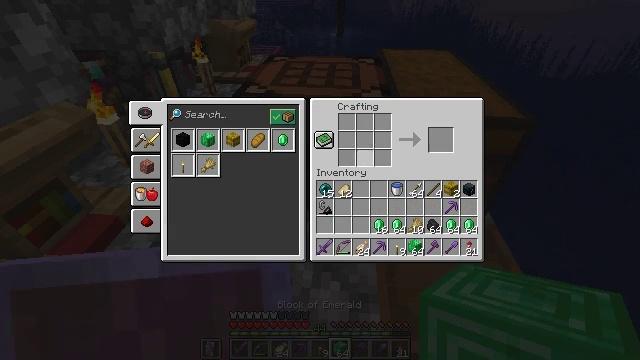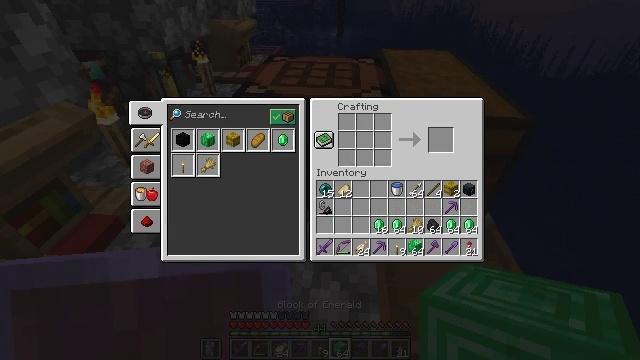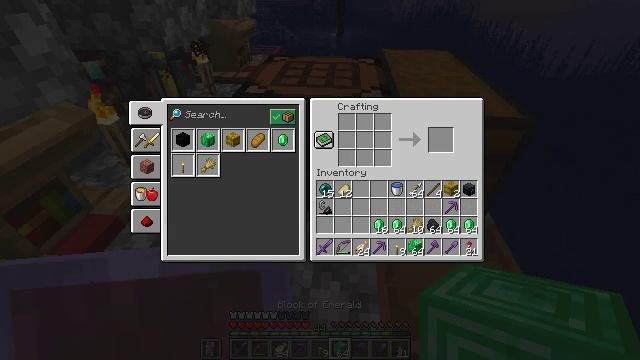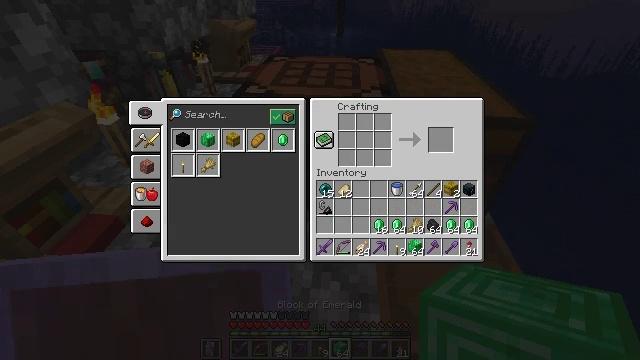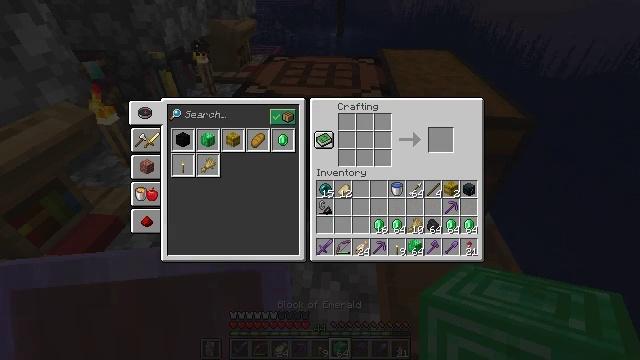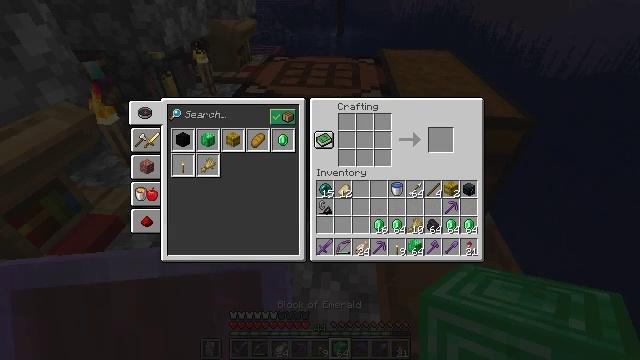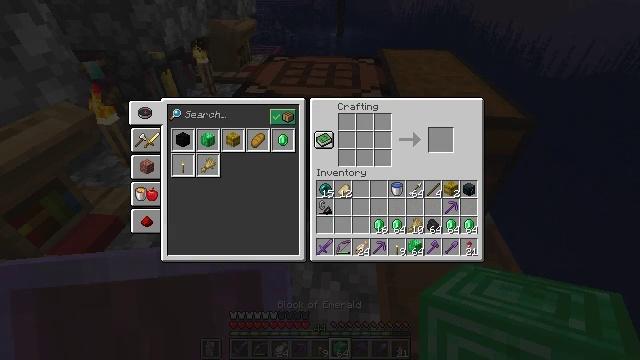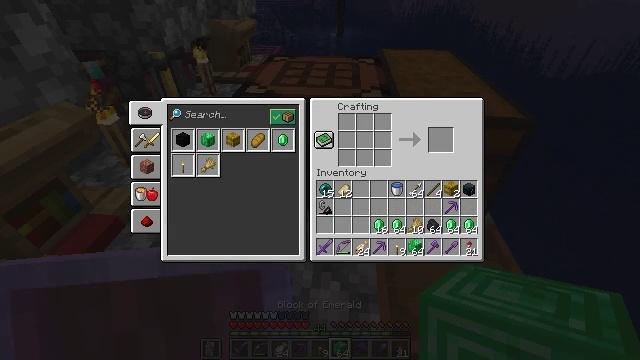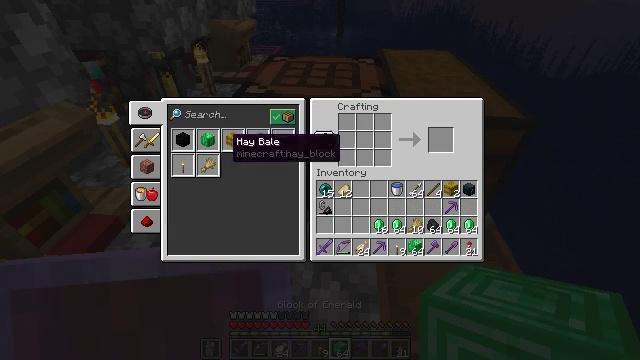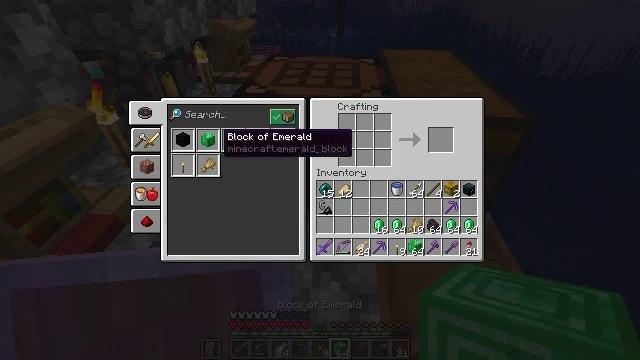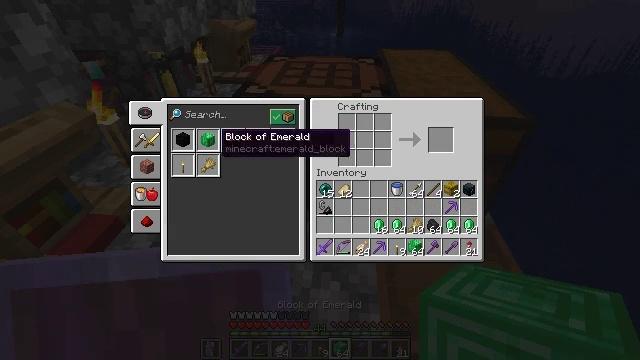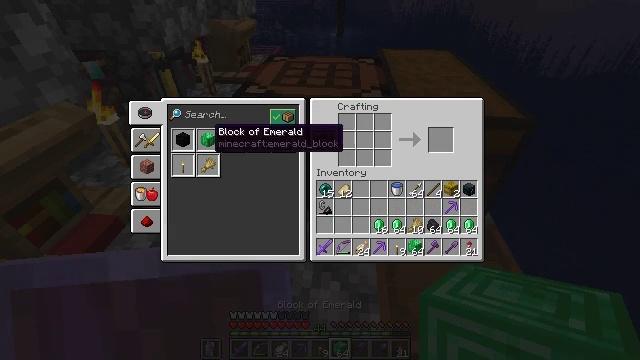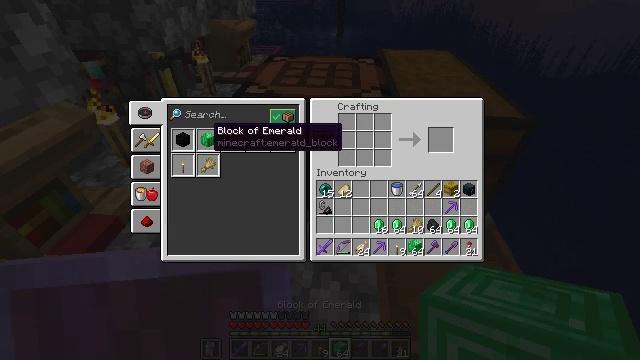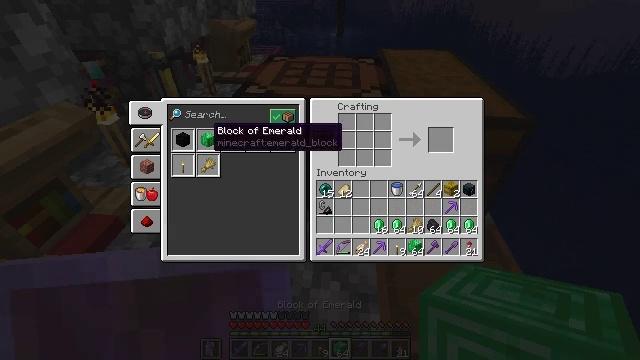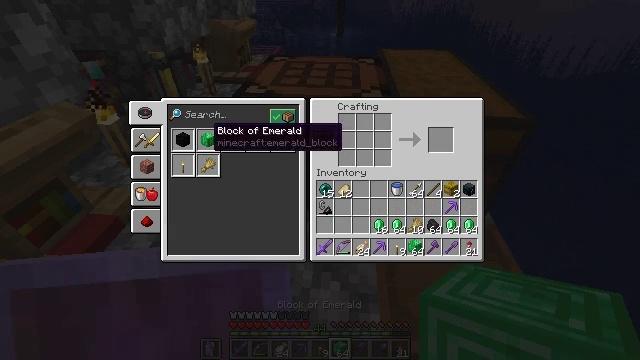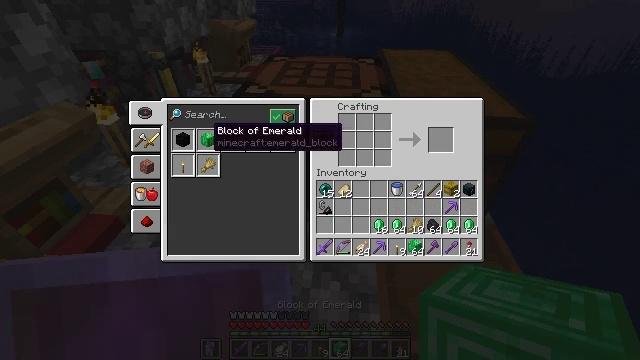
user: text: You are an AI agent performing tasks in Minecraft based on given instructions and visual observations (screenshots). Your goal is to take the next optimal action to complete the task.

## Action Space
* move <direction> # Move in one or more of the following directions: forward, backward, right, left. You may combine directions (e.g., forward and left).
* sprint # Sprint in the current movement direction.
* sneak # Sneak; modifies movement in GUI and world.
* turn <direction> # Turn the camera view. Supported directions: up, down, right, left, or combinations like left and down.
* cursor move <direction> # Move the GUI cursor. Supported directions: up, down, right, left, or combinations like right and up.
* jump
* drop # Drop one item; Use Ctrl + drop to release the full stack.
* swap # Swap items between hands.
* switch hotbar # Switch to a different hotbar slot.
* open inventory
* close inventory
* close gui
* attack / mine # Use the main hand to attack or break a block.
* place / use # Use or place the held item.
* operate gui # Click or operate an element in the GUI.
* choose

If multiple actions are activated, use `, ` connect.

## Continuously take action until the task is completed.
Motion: motion action
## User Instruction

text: Use emeralds to craft an emerald block.
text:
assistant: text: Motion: sneak, turn left
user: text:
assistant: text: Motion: sneak, turn left
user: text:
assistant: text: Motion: sneak, turn left
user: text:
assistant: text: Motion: sneak, turn left
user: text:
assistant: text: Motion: sneak, turn left
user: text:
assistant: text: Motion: sneak
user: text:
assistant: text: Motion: sneak
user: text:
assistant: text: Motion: sneak
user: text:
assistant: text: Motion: sneak, turn left
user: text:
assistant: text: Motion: sneak
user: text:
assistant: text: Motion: sneak, turn left
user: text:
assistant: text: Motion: sneak
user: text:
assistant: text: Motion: sneak
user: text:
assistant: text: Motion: sneak, attack / mine
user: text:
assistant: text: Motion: sneak, attack / mine
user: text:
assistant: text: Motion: sneak, turn right, attack / mine
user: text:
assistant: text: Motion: sneak, turn right
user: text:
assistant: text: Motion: sneak, turn right
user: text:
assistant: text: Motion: sneak, turn right
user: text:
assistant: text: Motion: sneak, turn right
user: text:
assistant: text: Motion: sneak
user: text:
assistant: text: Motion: sneak, turn right
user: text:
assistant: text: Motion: sneak
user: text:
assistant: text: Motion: sneak
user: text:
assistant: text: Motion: sneak
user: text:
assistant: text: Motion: sneak
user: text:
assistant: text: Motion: sneak
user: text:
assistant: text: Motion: sneak
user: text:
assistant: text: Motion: sneak, turn right
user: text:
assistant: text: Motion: sneak